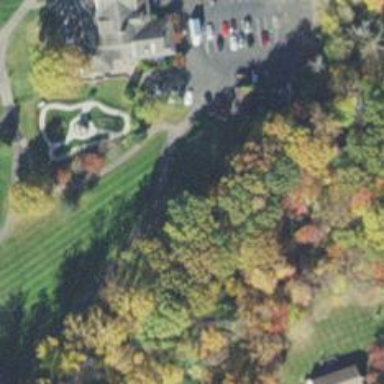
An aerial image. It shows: Pathway for golfing.